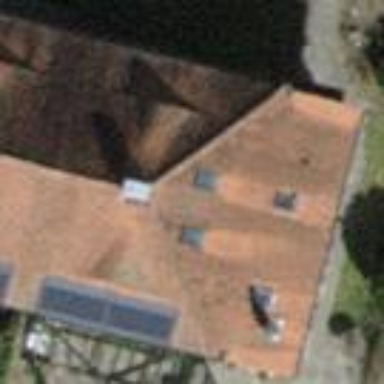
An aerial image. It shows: Building with tiled roof.